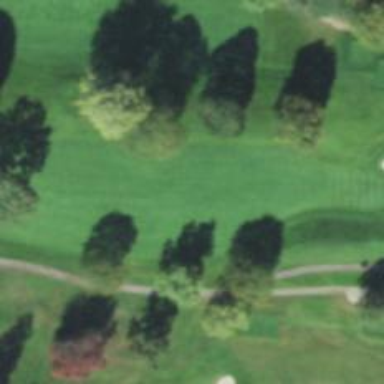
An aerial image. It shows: View of golf hole.